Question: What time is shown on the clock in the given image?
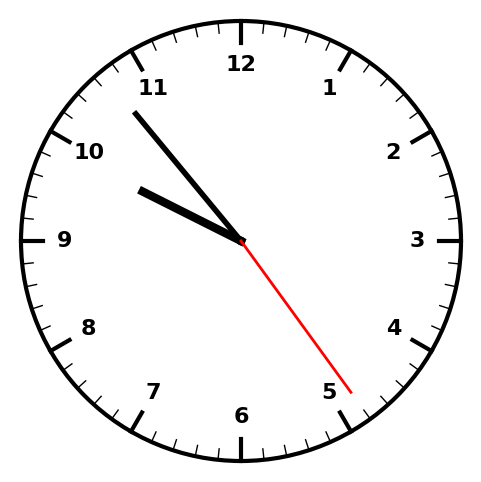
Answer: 09:53:24